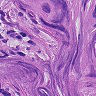
Metastatic tissue present: yes